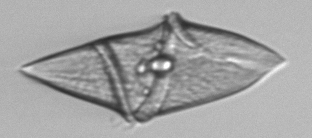
Label: Gyrodinium